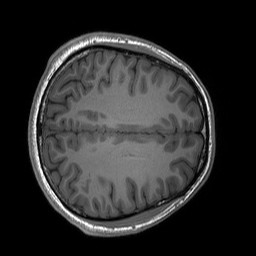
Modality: T1w
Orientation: axial